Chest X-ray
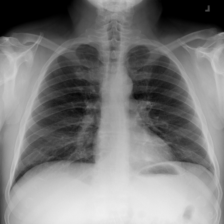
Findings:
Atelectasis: negative
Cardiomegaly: negative
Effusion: negative
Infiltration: negative
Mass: negative
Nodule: negative
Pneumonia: negative
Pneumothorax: negative
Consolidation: negative
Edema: negative
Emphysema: negative
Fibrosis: negative
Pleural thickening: negative
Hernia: negative